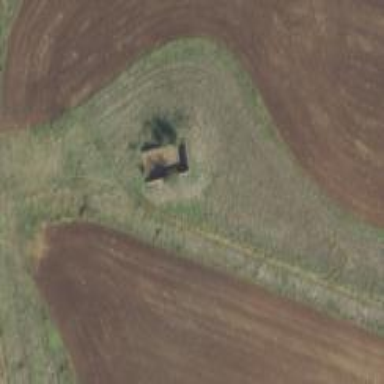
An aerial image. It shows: Military bunker for protection and defense.